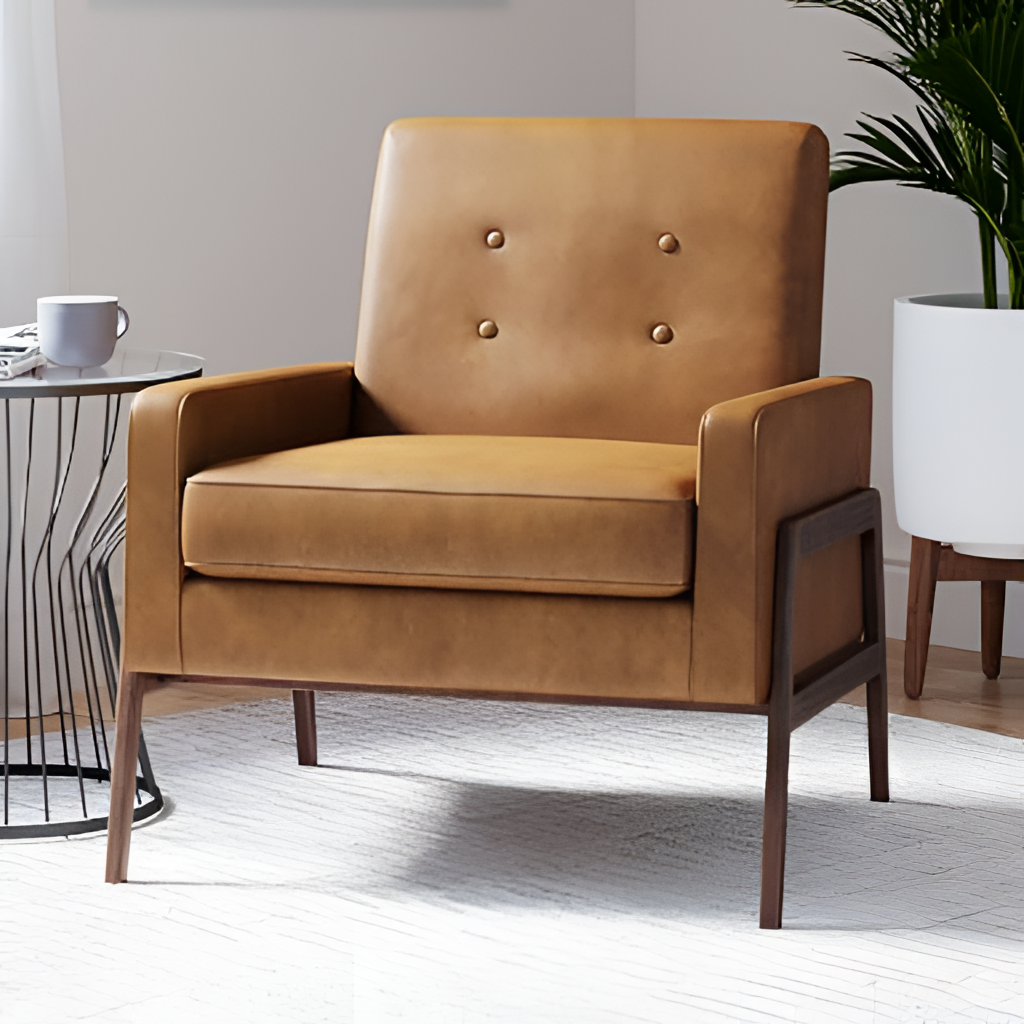
leather armchair, living room, white paint wallpaper, with solid pattern, modern, white wood flooring, with herringbone pattern